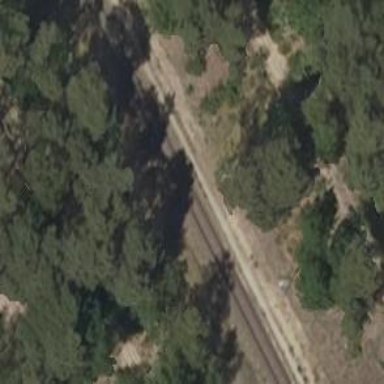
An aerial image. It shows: Solitary milestone along the railway.